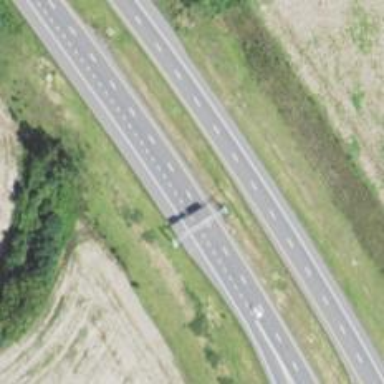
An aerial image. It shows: Motorway junction.